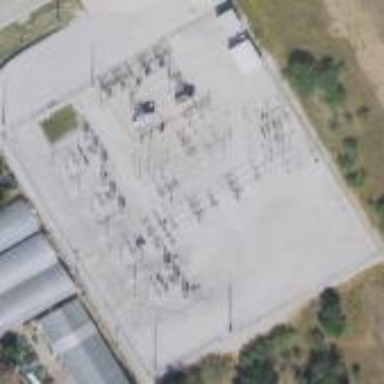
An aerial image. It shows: Outdoor distribution substation.